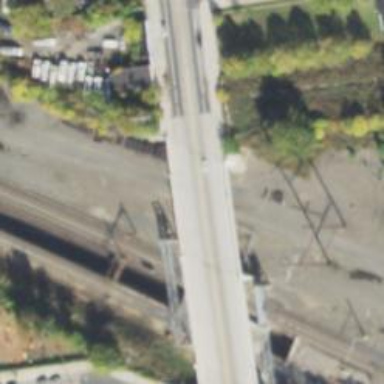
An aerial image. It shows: Tram railway bridge with electrified contact lines.